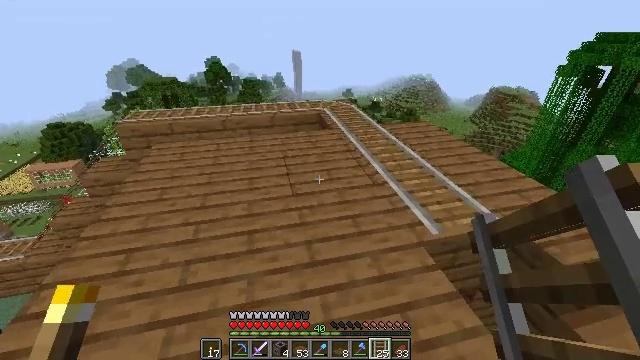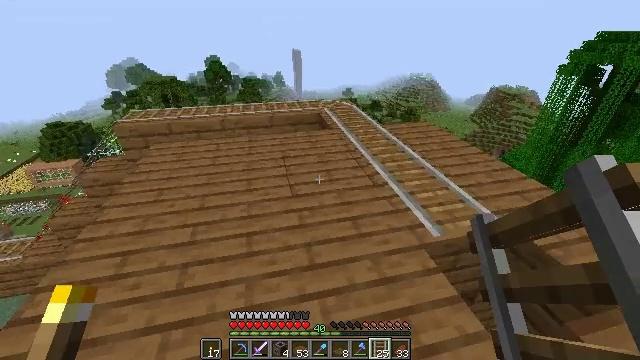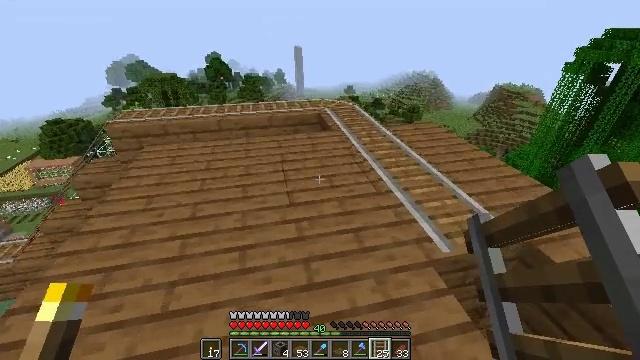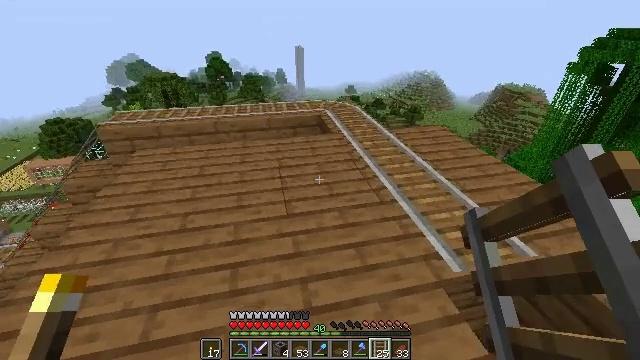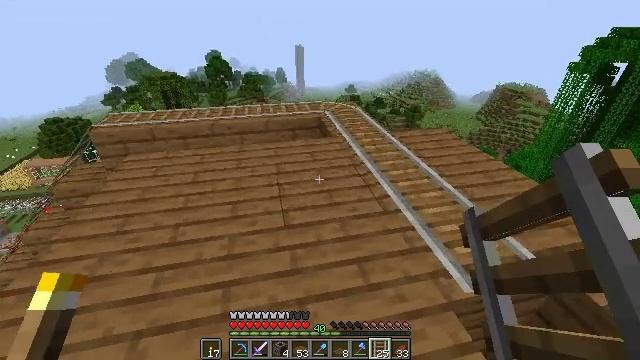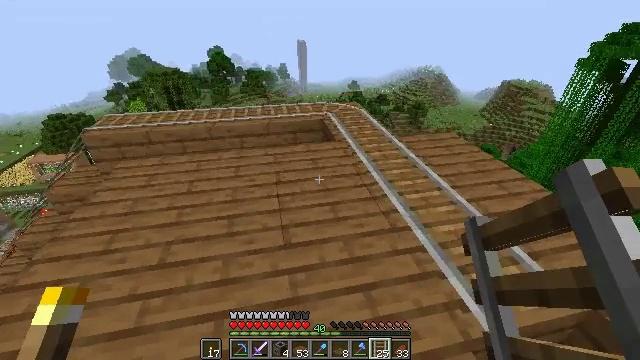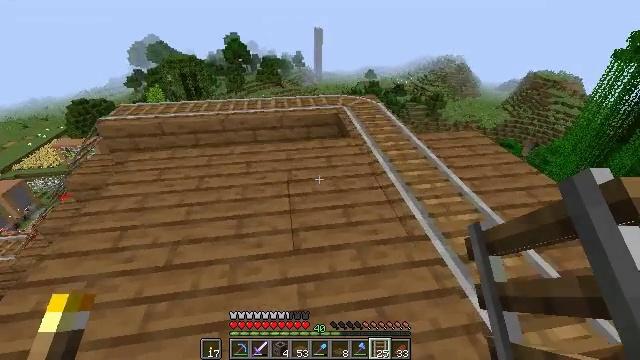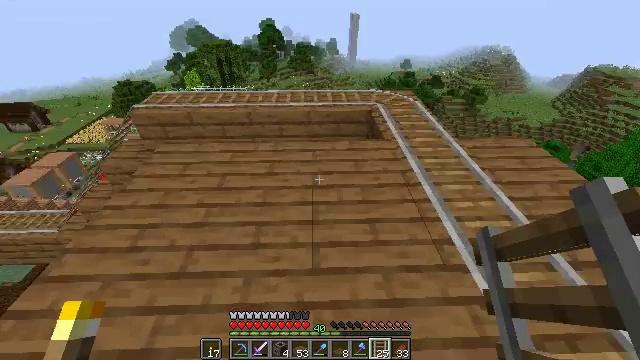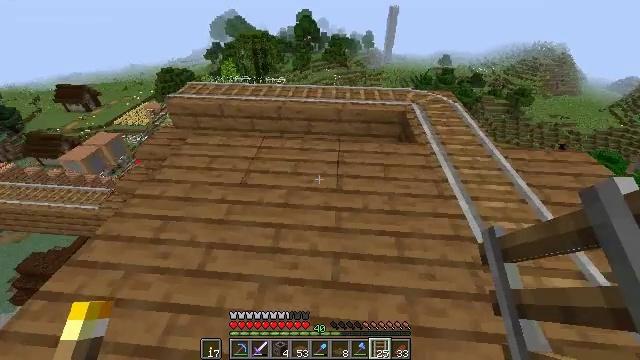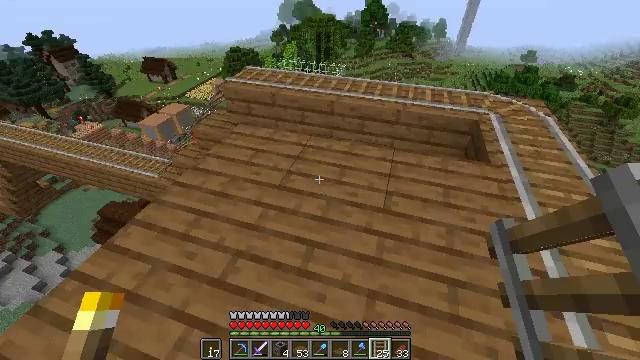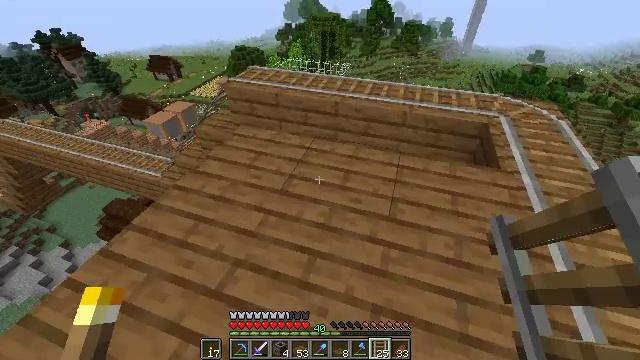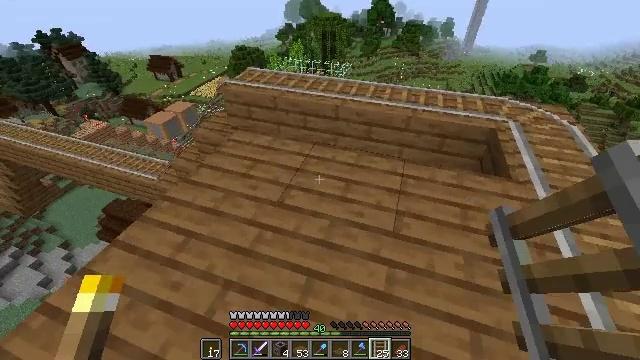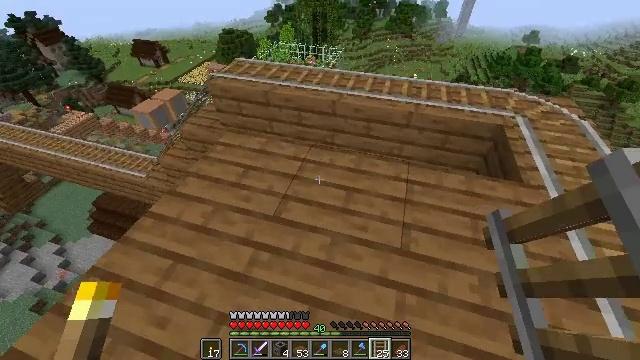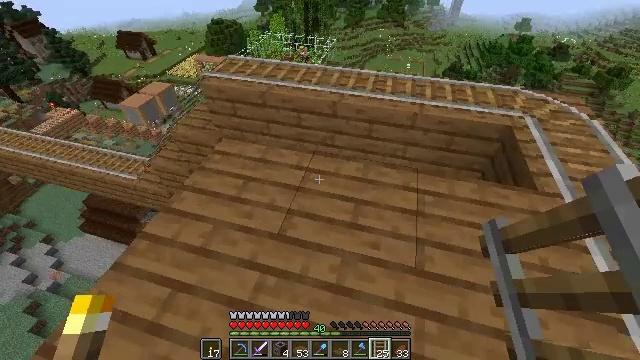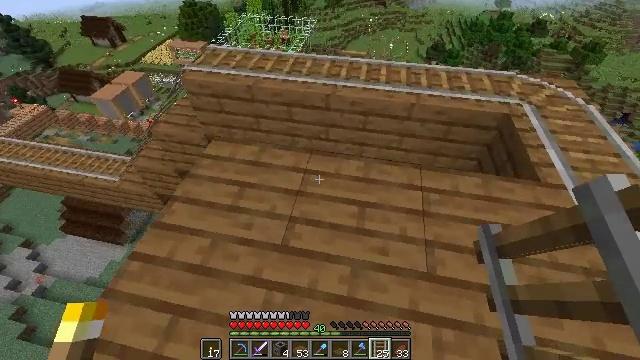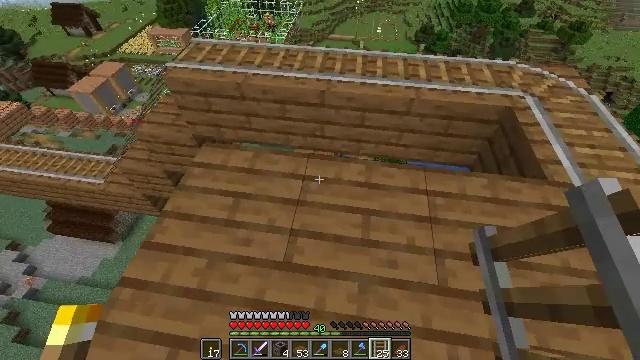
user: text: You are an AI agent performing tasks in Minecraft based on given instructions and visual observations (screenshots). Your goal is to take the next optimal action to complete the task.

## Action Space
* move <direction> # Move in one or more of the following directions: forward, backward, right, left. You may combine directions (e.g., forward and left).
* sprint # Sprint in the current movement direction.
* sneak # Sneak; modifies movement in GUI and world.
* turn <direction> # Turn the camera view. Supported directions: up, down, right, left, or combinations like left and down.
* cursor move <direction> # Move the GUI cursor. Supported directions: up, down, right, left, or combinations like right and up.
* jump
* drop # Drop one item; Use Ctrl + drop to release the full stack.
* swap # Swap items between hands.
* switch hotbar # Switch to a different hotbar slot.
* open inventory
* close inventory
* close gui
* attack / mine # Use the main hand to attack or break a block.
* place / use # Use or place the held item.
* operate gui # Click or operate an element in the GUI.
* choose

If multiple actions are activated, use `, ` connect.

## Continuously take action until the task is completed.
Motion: motion action
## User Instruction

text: Make a rabbit stew using the crafting table.
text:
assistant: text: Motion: move forward
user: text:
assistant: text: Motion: move forward
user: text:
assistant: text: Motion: move forward
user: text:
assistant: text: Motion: move forward
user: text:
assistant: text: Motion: move forward
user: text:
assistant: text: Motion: move forward, turn left and down
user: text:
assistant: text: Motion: move forward, turn left and down
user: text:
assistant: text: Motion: move forward, turn left and down
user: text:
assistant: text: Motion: move forward, turn left and down
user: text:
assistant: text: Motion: move forward, turn left
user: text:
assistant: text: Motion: move forward
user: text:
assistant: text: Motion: move forward and move left, turn right and down
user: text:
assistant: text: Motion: move forward and move left, turn right and down
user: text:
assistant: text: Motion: move forward and move left, turn right and down
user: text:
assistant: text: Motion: move forward, turn right and down
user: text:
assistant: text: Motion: move forward, turn right and down
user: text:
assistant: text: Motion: move forward, turn right and down
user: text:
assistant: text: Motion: turn down
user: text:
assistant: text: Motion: turn left and down
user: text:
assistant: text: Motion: turn down
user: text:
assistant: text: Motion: turn down
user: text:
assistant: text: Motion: move forward, turn down
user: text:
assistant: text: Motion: move forward
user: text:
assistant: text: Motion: move forward, turn down
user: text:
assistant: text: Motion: move forward, turn left and down
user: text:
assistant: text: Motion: move forward, turn left and down
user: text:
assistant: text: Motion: move forward and move left
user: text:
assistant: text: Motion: move forward and move left
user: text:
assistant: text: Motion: move forward and move left, turn down
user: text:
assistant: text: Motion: move forward, turn right